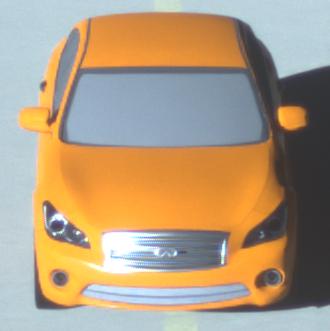
Make: Infiniti
Model: M 37
Detailed model: M (Y51)
Model produced from: 2010/10
Model produced until: 2013/11
Doors: 4
Color: orange
Road condition: dry road
Daytime: morning or afternoon
Contrast: high contrast